Interaction volume radius: 10 \u00c5
Interaction volume height: 10 \u00c5
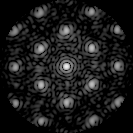
Disorder parameter: 0.233